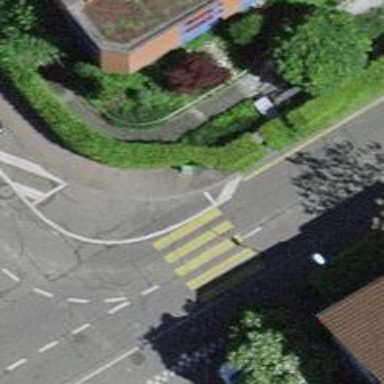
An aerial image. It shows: Zebra crossing on the road.